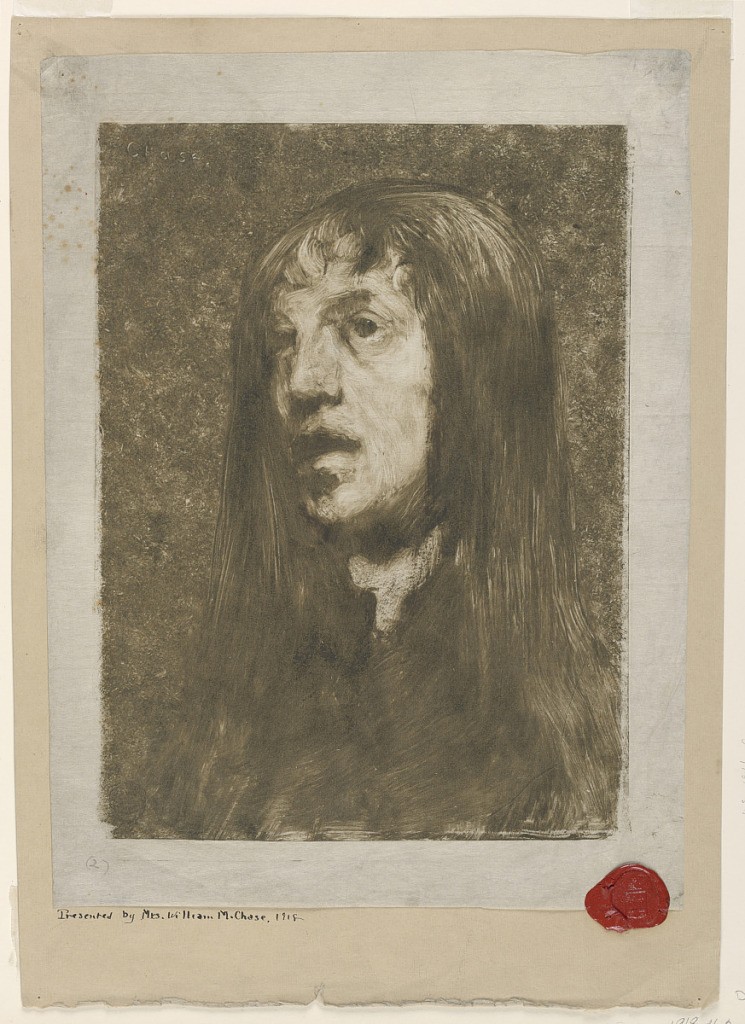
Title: Portrait of a Woman
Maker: William Merritt Chase, American, 1849–1916
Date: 1890–1895
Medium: Monotype printed in brown ink on Japanese paper mounted on brown laid paper
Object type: Print
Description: Portrait of a girl with long unbound hair looking left.